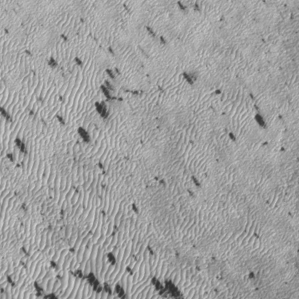
Label: frost